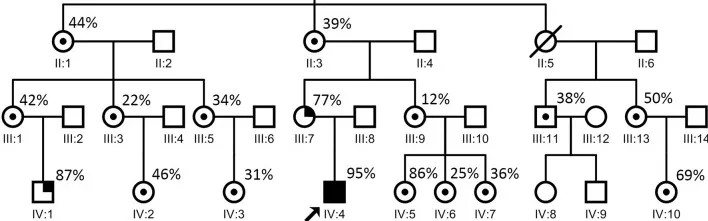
Proband's family pedigree. = non-carrier, woman;. = non-carrier, man; / = deceased;. = carrier;. . = symptomatic members. The arrow indicates the proband. The patient's mother (III:7 in this figure) developed seizures at the age of 30. One of the patient's cousins (IV:1 in this figure) developed seizures at the age of 8. The point mutation level of these two relatives (from blood) were 77% (III:7 in this figure) and 87% (IV:1 in this figure), respectively, which are relatively high. Most of the other maternal relatives carrying the same mutation showed no evident symptoms.
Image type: chart (chart)